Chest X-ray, PA view. Patient: 52 years old, sex M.
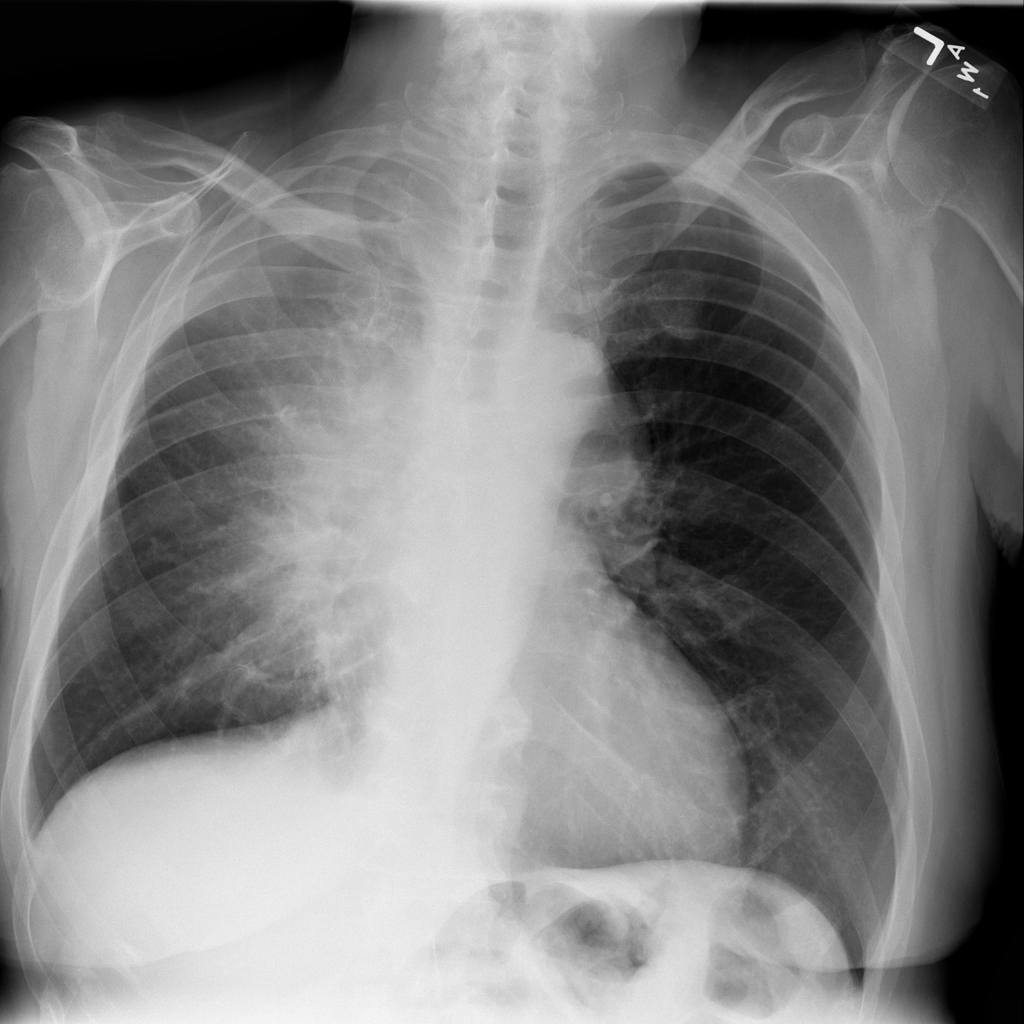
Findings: Atelectasis, Pneumonia